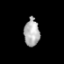
Tissue: prostate
Cell type: T cells
Senescence score: 0.3332
Nuclear area (px): 418
Mean DAPI intensity: 173.273